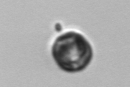
Label: Thalassiosira